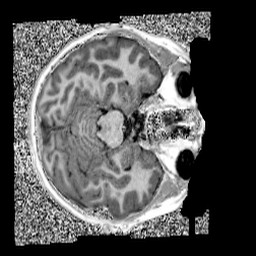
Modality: UNIT1
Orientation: axial
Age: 9
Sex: female
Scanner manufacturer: siemens
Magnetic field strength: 3 T
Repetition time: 4 s
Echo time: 0.00299 s